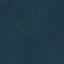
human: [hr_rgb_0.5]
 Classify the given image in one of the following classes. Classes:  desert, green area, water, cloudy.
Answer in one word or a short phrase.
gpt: green area